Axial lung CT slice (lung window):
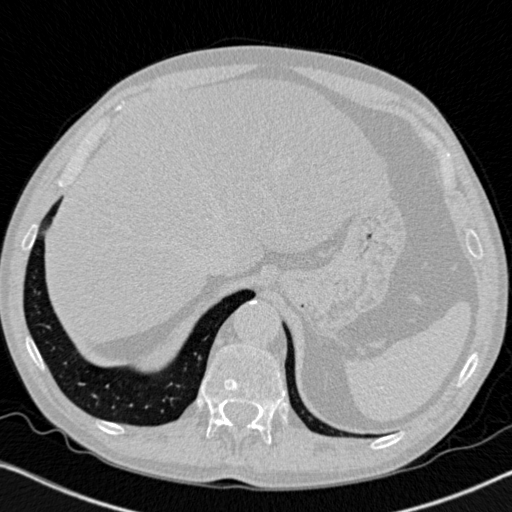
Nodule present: no